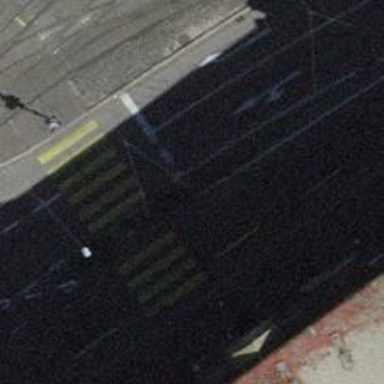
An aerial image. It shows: Road with traffic signals.